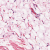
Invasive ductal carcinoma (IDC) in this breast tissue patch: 0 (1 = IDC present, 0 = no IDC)